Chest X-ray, PA view. Patient: 37 years old, sex M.
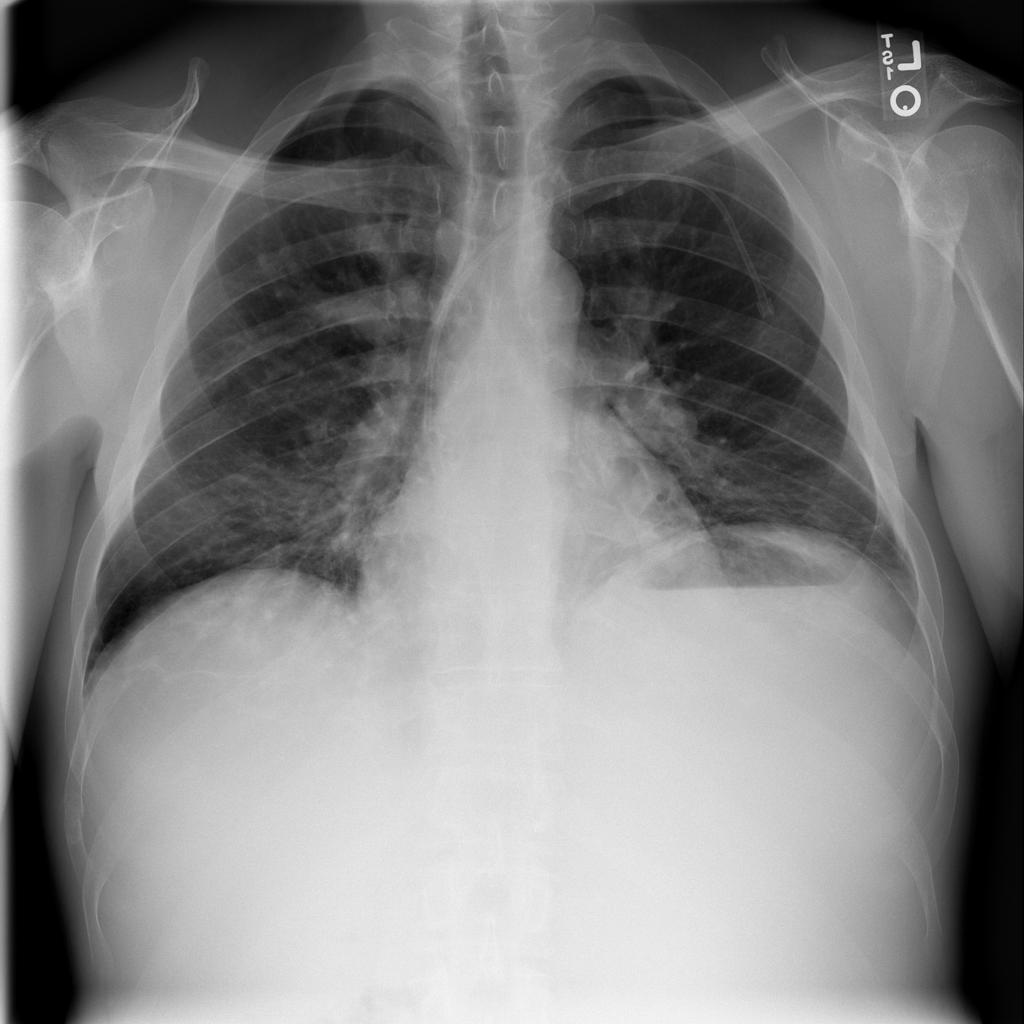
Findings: No Finding